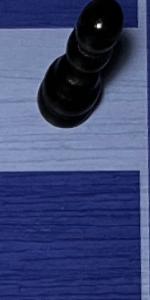
Label: Empty